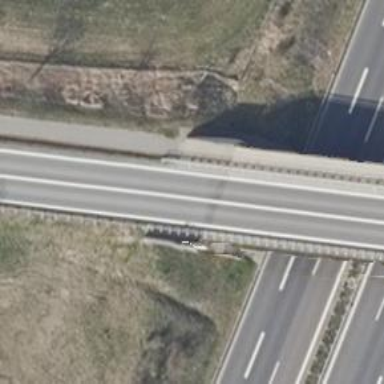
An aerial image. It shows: Path over bridge with asphalt surface.